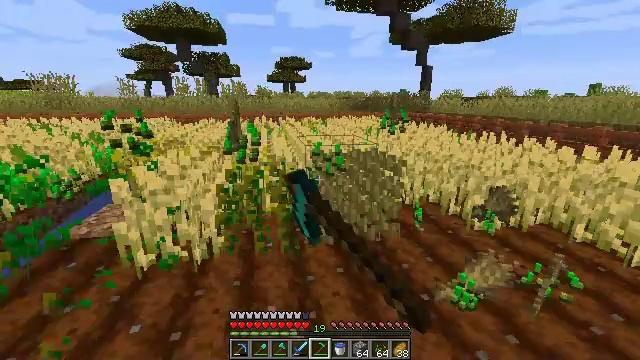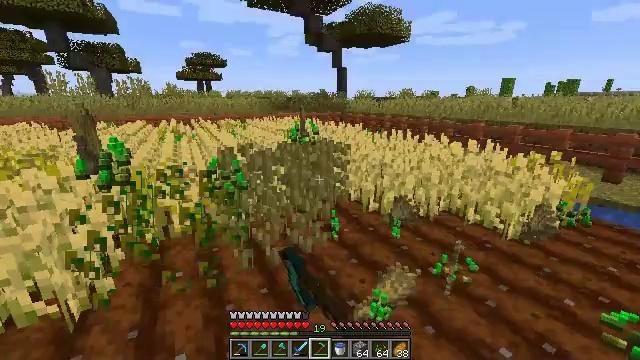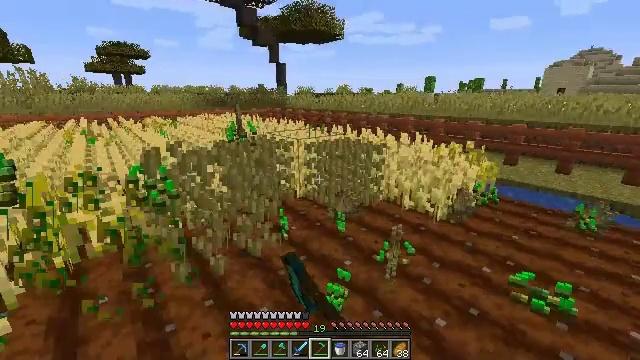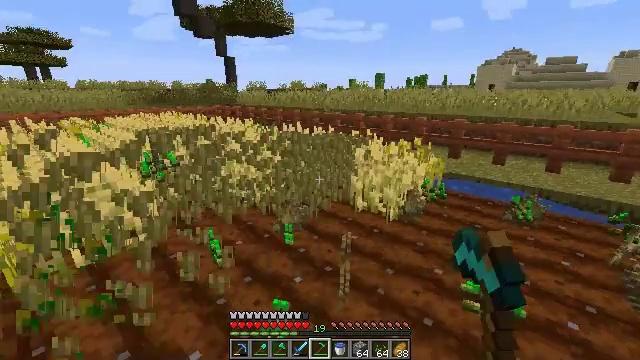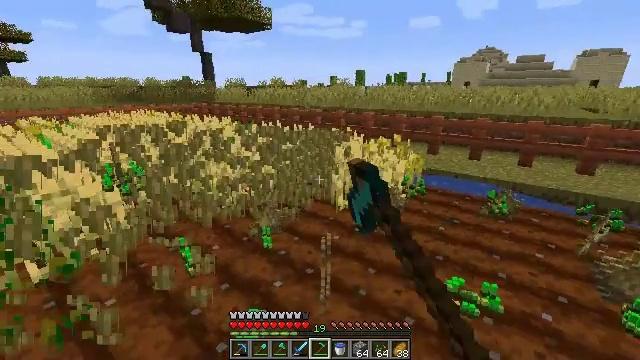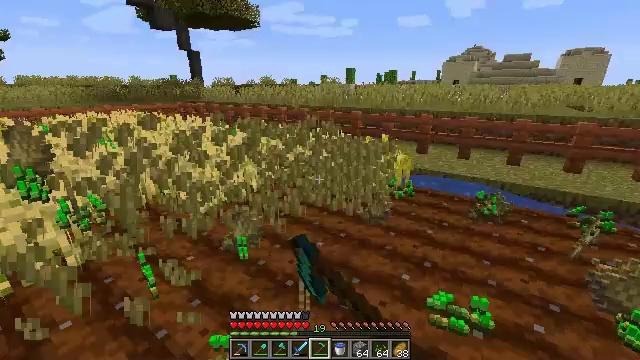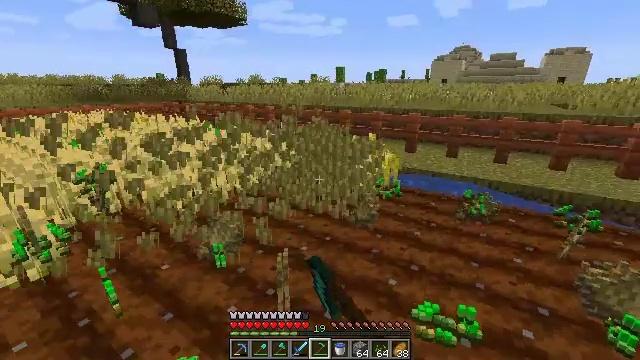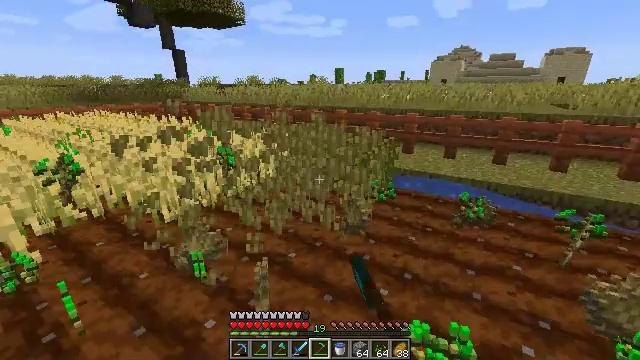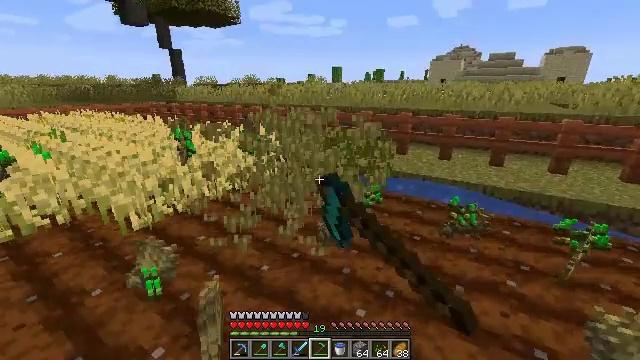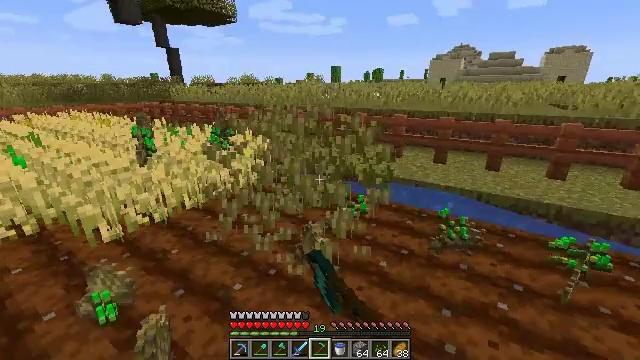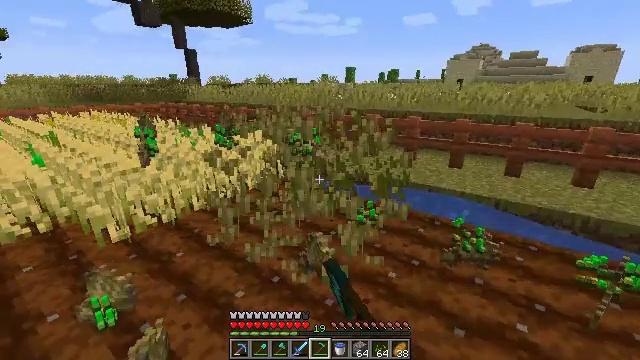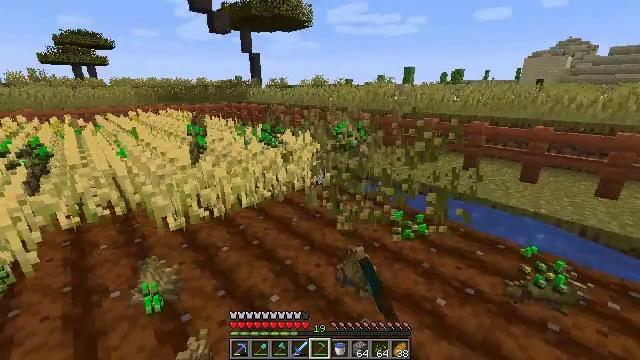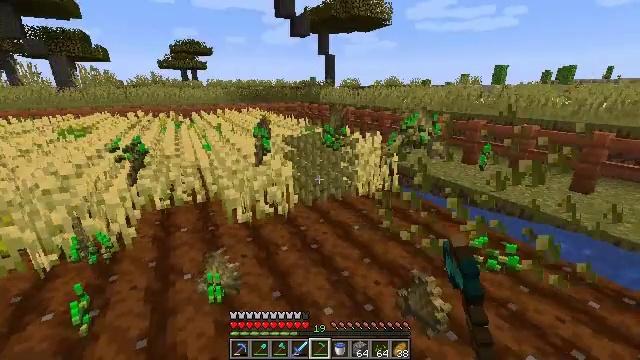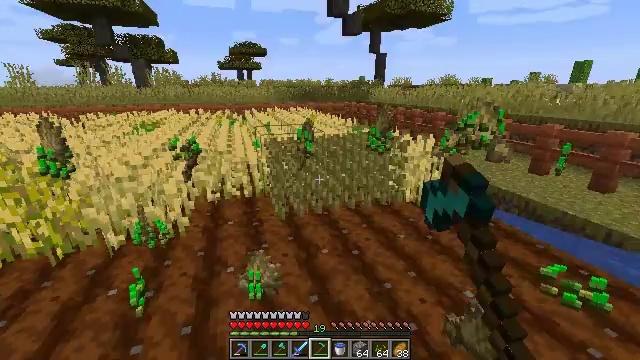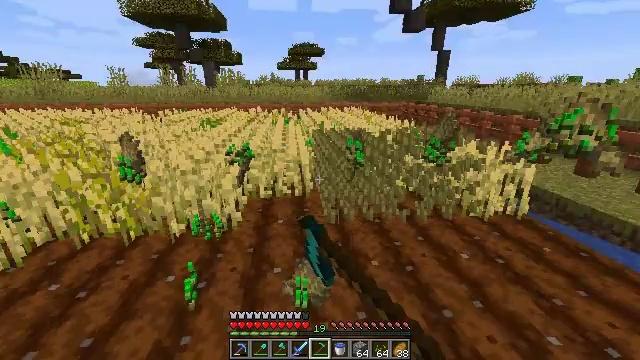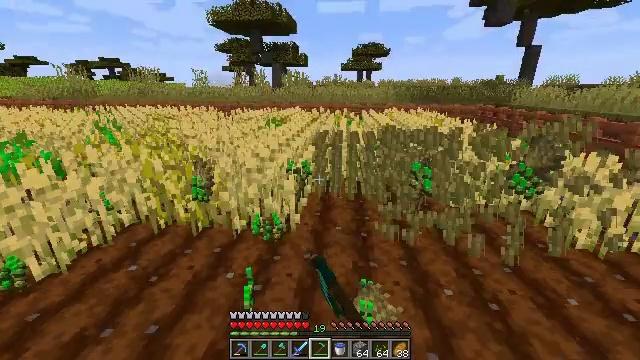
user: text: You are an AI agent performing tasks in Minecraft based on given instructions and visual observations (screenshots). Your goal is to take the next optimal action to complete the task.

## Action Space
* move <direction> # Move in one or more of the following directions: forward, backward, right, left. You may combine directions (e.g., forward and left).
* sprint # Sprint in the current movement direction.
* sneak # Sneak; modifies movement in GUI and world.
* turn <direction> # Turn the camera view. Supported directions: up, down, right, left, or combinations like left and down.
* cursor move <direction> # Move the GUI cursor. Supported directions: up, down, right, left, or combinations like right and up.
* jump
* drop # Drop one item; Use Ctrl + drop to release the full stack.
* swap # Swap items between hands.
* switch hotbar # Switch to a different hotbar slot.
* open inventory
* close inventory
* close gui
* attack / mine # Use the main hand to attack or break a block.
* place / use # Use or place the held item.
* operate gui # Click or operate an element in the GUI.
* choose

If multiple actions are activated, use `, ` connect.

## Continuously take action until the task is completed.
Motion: motion action
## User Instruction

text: Collect wheat crops.
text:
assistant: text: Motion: move forward and move right, turn right, attack / mine
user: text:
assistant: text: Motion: move forward and move right, turn right, attack / mine
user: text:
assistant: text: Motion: move forward and move right, turn right, attack / mine
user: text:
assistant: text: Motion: move forward and move right, turn right, attack / mine
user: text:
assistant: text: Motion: move forward and move right, turn right, attack / mine
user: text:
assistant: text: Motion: move forward and move right, turn right, attack / mine
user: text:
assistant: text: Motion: move forward and move right, attack / mine
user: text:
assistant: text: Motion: move forward and move right, attack / mine
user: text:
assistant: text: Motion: move forward and move right, attack / mine
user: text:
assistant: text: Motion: move forward and move right, turn left, attack / mine
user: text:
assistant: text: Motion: move forward and move left, turn left, attack / mine
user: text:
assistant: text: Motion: move forward and move left, turn left, attack / mine
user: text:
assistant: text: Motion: move forward and move left, turn left, attack / mine
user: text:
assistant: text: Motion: move forward and move left, turn left, attack / mine
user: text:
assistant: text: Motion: move forward and move left, turn left, attack / mine
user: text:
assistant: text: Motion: move forward and move left, turn left, attack / mine
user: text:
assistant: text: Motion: move forward and move left, turn left, attack / mine
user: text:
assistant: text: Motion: move forward and move left, turn left, attack / mine
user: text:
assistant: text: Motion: move forward and move left, turn left, attack / mine
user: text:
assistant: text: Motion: move forward and move left, turn left, attack / mine
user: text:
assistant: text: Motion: move forward and move left, attack / mine
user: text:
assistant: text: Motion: move forward and move left, attack / mine
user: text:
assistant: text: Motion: move forward and move right, turn right, attack / mine
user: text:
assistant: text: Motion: move forward and move right, turn right, attack / mine
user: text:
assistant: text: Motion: move forward and move right, turn right and up, attack / mine
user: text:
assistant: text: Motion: move forward and move right, turn right, attack / mine
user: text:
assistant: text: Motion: move forward and move right, turn right, attack / mine
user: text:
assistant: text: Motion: move forward and move right, turn right, attack / mine
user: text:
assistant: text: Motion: move forward and move right, turn right, attack / mine
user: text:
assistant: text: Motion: move forward and move right, turn right, attack / mine